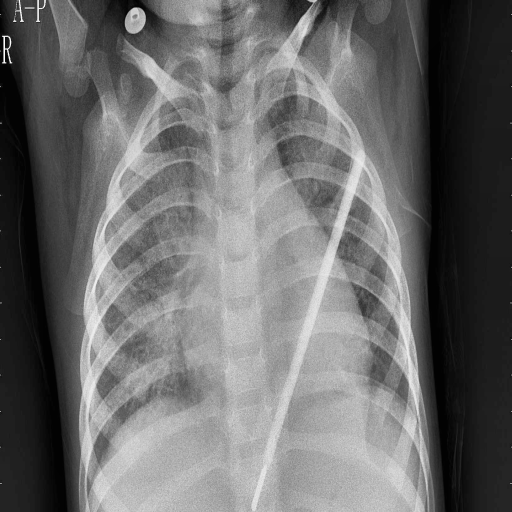
Finding: PNEUMONIA